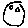
Label: moon